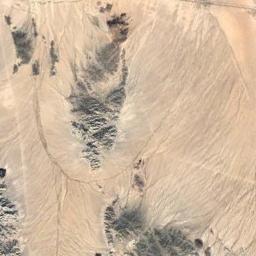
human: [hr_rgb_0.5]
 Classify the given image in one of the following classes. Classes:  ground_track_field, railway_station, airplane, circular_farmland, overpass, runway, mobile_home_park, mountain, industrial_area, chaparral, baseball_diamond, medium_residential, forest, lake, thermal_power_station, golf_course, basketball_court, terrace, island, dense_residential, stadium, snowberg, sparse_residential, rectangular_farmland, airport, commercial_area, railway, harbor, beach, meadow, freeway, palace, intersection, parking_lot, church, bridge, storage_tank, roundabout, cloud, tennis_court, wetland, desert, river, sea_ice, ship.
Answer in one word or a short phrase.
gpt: desert